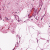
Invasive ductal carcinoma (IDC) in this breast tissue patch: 0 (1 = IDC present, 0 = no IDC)